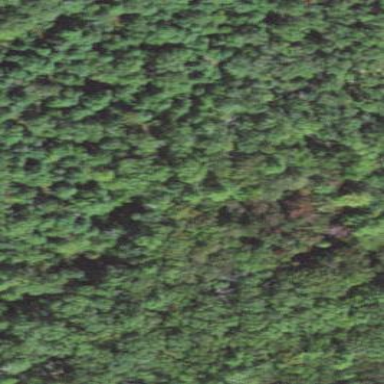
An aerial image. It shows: Mixed leaf woodland.